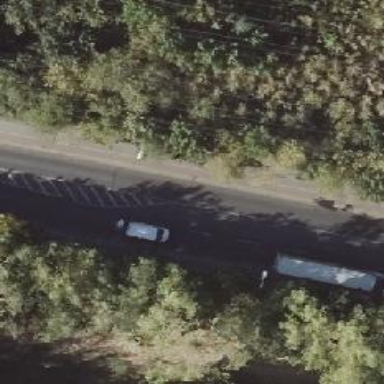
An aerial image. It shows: Secondary road with asphalt surface and lane markings. It has track cycleway on both sides.